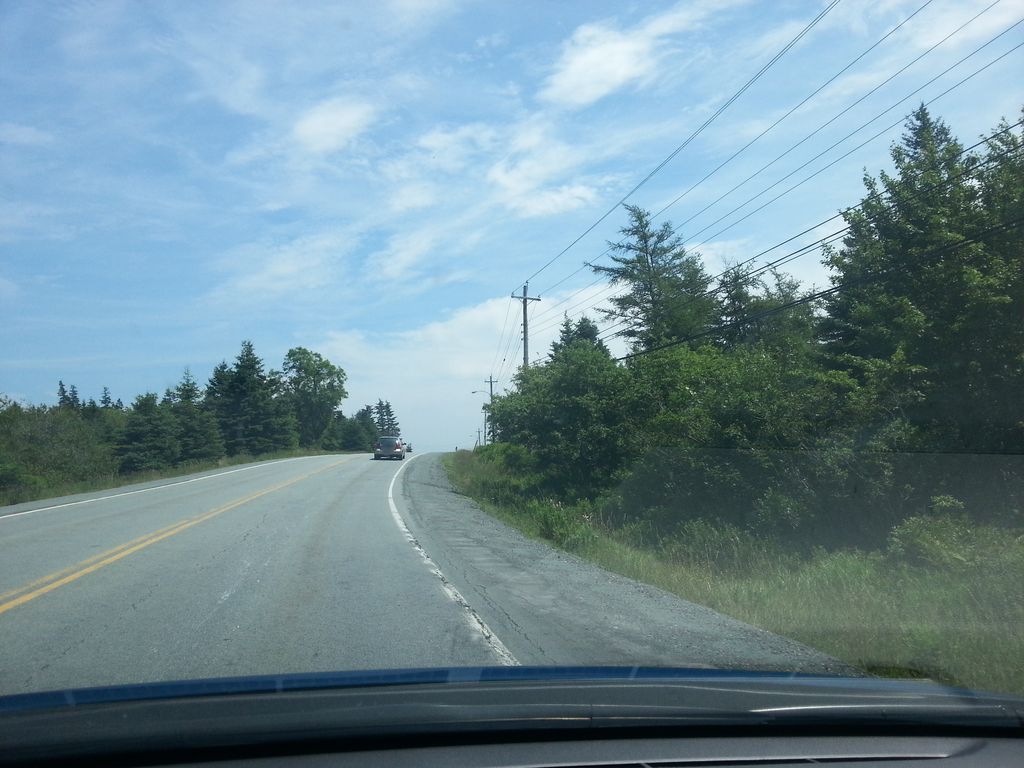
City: halifax